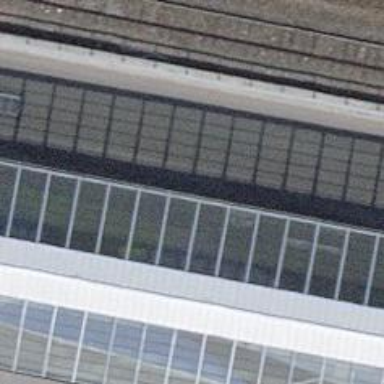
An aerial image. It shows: Platform for public transport with shelter.